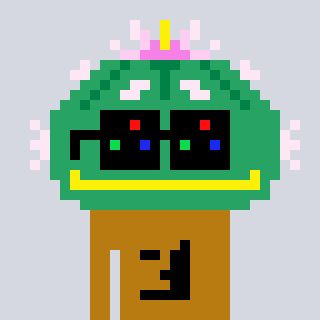
a pixel art character with square black sunglasses, a peyote-shaped head and a gold-colored body on a cool background